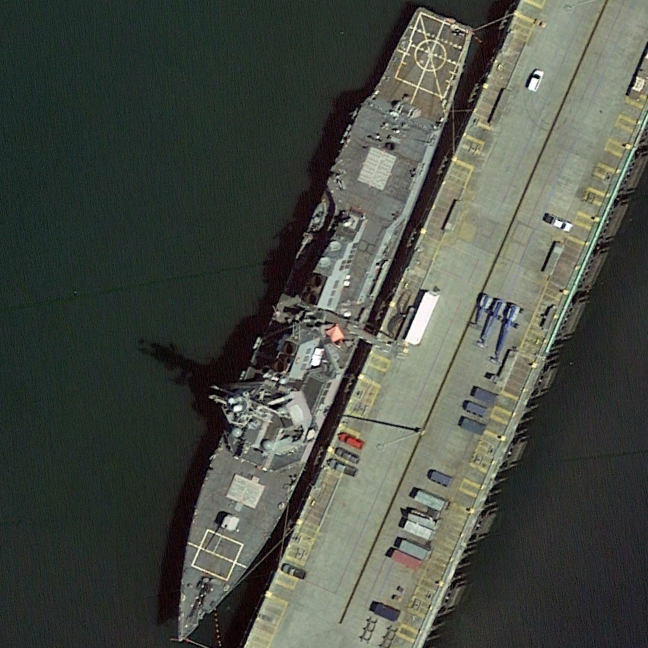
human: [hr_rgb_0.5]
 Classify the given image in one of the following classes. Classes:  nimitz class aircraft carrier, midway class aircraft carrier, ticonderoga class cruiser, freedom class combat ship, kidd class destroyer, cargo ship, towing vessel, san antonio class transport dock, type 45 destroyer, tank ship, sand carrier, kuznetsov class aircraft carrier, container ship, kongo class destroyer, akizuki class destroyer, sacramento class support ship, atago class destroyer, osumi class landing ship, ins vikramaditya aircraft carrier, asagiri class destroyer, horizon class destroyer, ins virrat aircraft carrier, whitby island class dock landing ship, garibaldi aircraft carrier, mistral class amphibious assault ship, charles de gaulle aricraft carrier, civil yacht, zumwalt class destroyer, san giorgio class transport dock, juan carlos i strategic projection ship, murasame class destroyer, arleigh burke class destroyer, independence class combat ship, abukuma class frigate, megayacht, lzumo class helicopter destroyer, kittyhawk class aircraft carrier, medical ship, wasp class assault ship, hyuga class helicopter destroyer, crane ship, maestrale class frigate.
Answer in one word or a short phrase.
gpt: Arleigh Burke class destroyer